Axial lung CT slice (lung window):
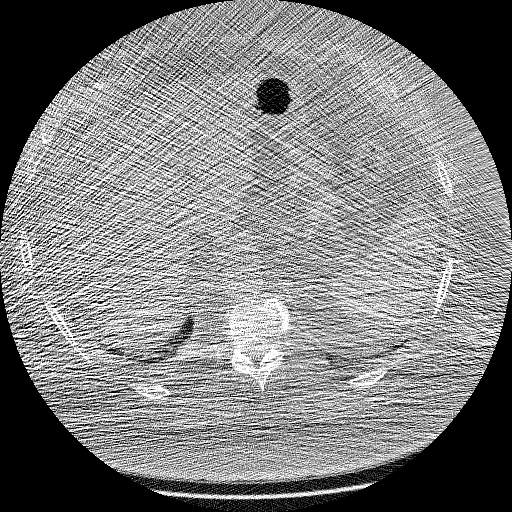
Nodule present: no